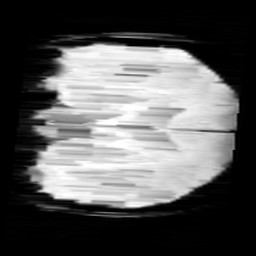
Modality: minIP
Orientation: coronal
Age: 12
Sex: female
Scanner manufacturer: siemens
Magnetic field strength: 3 T
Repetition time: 0.027 s
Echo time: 0.02 s